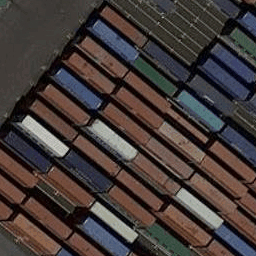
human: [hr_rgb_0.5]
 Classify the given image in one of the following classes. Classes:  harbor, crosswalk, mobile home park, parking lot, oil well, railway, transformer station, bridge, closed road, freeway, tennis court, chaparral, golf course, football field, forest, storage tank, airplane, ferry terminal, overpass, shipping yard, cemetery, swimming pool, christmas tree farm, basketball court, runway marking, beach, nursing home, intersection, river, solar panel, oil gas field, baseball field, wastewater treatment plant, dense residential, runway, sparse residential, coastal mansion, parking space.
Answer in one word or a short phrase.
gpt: shipping yard